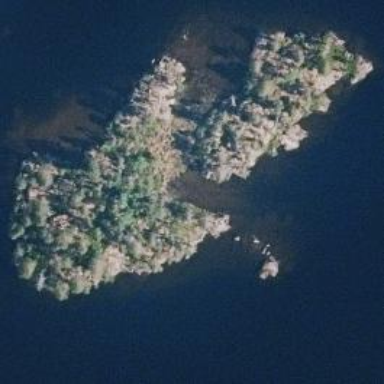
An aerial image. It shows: Islet.